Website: walmart
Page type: review-order
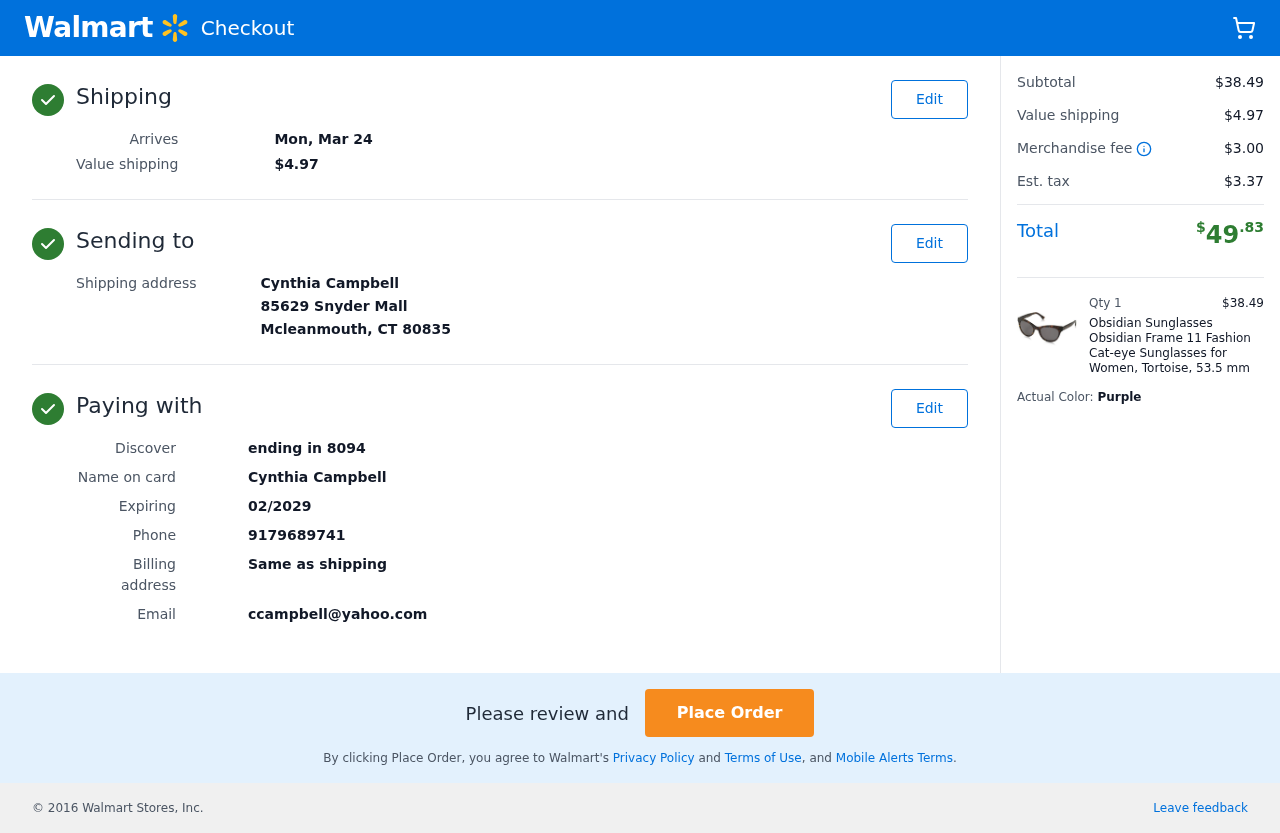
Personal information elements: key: PII_CARD_LAST4
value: ending in 8094
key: PII_CARD_TYPE
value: Discover
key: PII_CITY_STATE_ZIP
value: Mcleanmouth, CT 80835
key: PII_EMAIL
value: ccampbell@yahoo.com
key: PII_FULLNAME
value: Cynthia Campbell
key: PII_PHONE
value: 9179689741
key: PII_STREET
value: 85629 Snyder Mall
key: PII_FULLNAME2
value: Cynthia Campbell
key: PII_CARD_EXPIRY
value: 02/2029
Product elements: key: PRODUCT1_NAME
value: Obsidian Sunglasses Obsidian Frame 11 Fashion Cat-eye Sunglasses for Women, Tortoise, 53.5 mm
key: PRODUCT1_PRICE
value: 38.49
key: PRODUCT1_QUANTITY
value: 1
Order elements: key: ORDER_DELIVERY_DATE
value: Mon, Mar 24
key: ORDER_SHIPPING_COST
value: $4.97
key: ORDER_SUBTOTAL
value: $38.49
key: ORDER_MERCHANDISE_FEE
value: $3.00
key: ORDER_TAX
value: $3.37
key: ORDER_TOTAL
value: $49.83